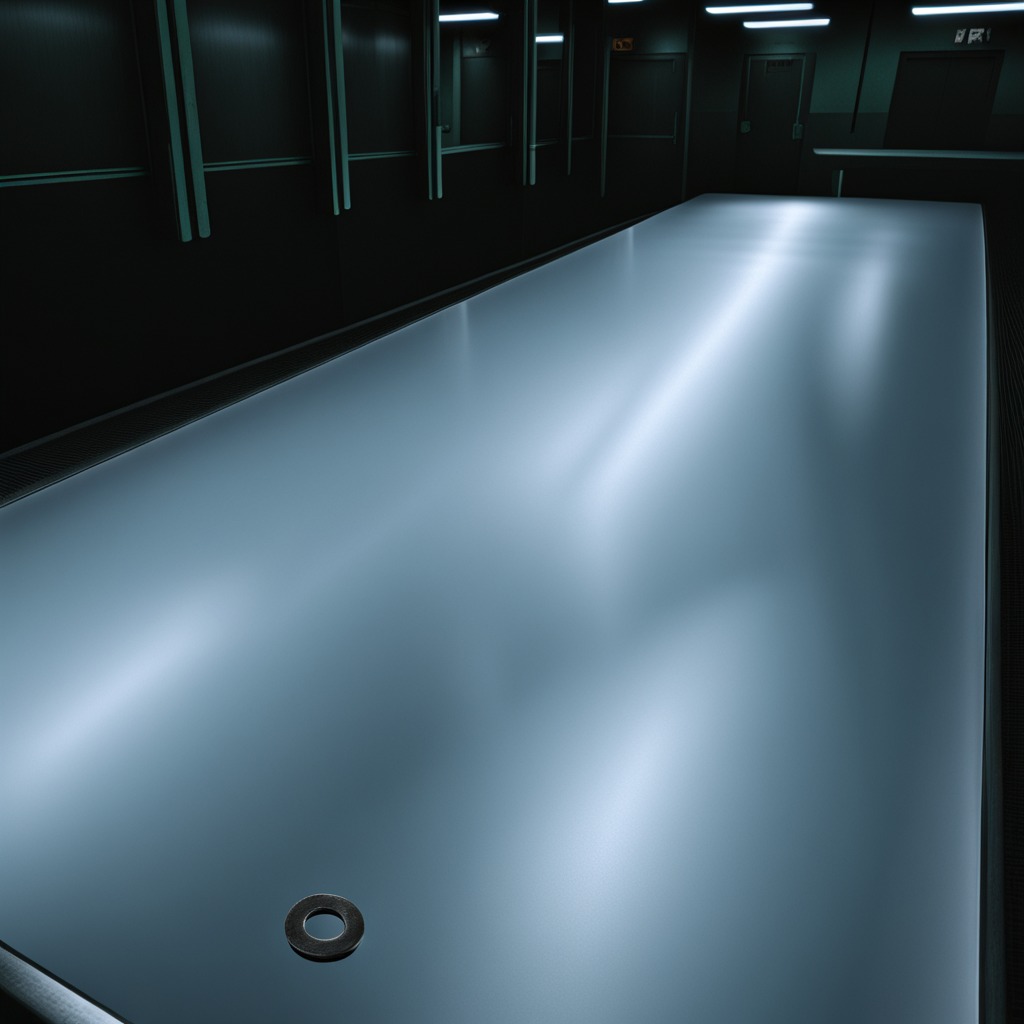
A flat metal washer is lying on a clean empty table in a railway signal maintenance room lit by harsh overhead fluorescents.